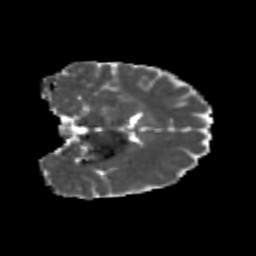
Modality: MD
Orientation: coronal
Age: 23
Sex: female
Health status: healthy
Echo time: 0.074 s